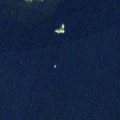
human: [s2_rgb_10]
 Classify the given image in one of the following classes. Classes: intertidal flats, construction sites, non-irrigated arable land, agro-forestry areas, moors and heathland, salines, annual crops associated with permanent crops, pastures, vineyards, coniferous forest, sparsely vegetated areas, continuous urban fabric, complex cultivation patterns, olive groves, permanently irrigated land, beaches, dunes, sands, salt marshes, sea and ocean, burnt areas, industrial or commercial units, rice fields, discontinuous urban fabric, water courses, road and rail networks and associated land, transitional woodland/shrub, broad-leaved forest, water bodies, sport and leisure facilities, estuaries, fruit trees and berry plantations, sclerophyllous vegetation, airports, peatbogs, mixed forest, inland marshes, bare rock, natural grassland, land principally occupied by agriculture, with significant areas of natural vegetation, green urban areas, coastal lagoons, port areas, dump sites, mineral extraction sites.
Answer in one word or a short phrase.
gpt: water bodies